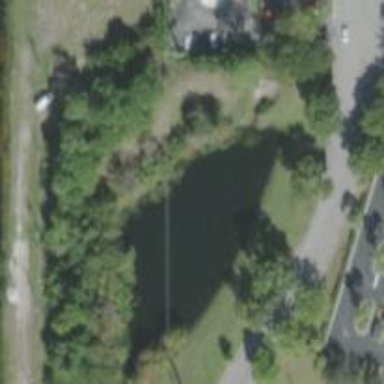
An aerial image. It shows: Pond with natural water.